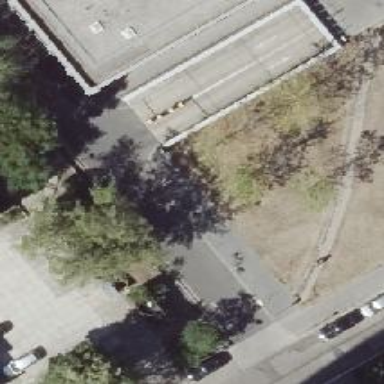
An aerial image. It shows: Bicycle rental facility.